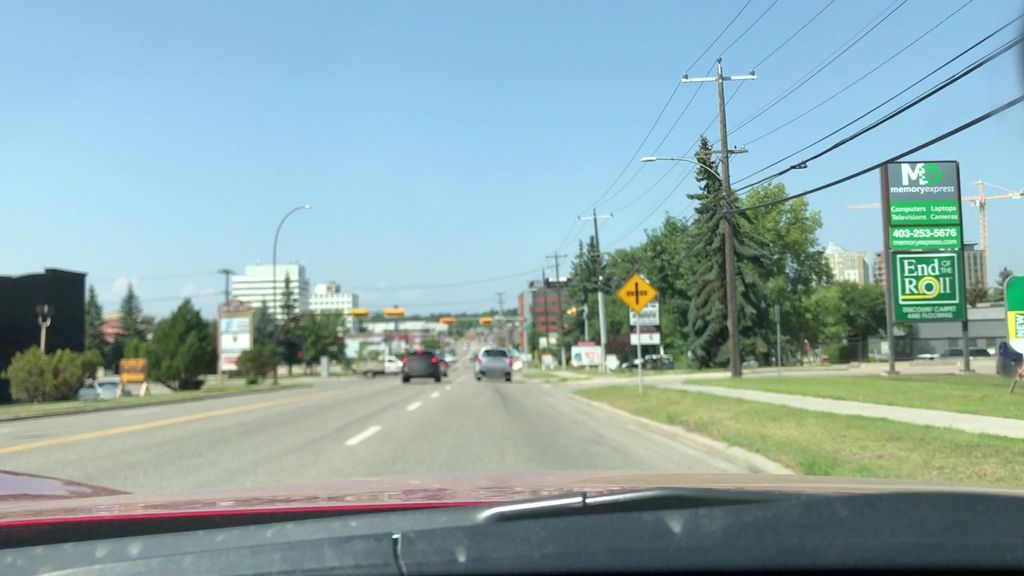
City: calgary